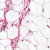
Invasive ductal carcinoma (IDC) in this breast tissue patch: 0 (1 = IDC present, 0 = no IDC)